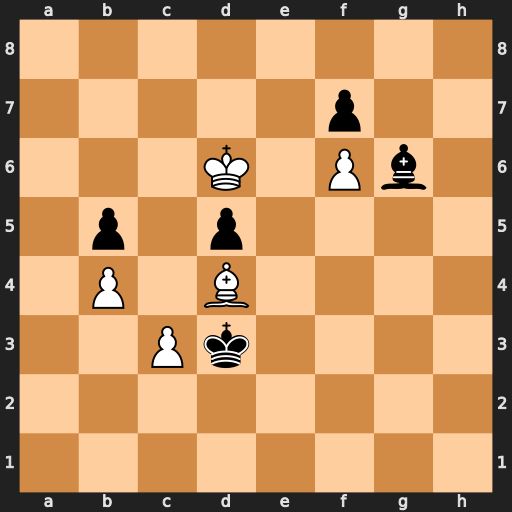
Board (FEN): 8/5p2/3K1Pb1/1p1p4/1P1B4/2Pk4/8/8
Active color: w
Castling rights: -
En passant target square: -
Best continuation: Kc5 Bf5 Kxb5